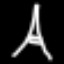
Label: The Eiffel Tower